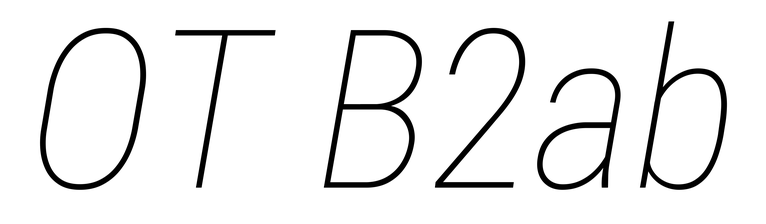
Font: Roboto-Italic_Condensed_Thin_Italic